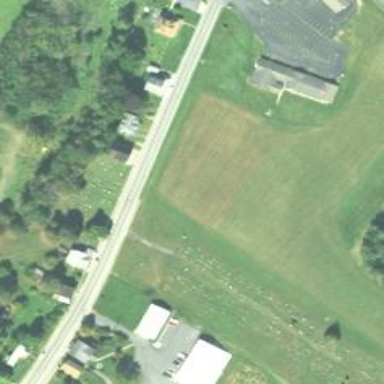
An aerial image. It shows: Grave yard.